Question: What is the measurement shown in the image?
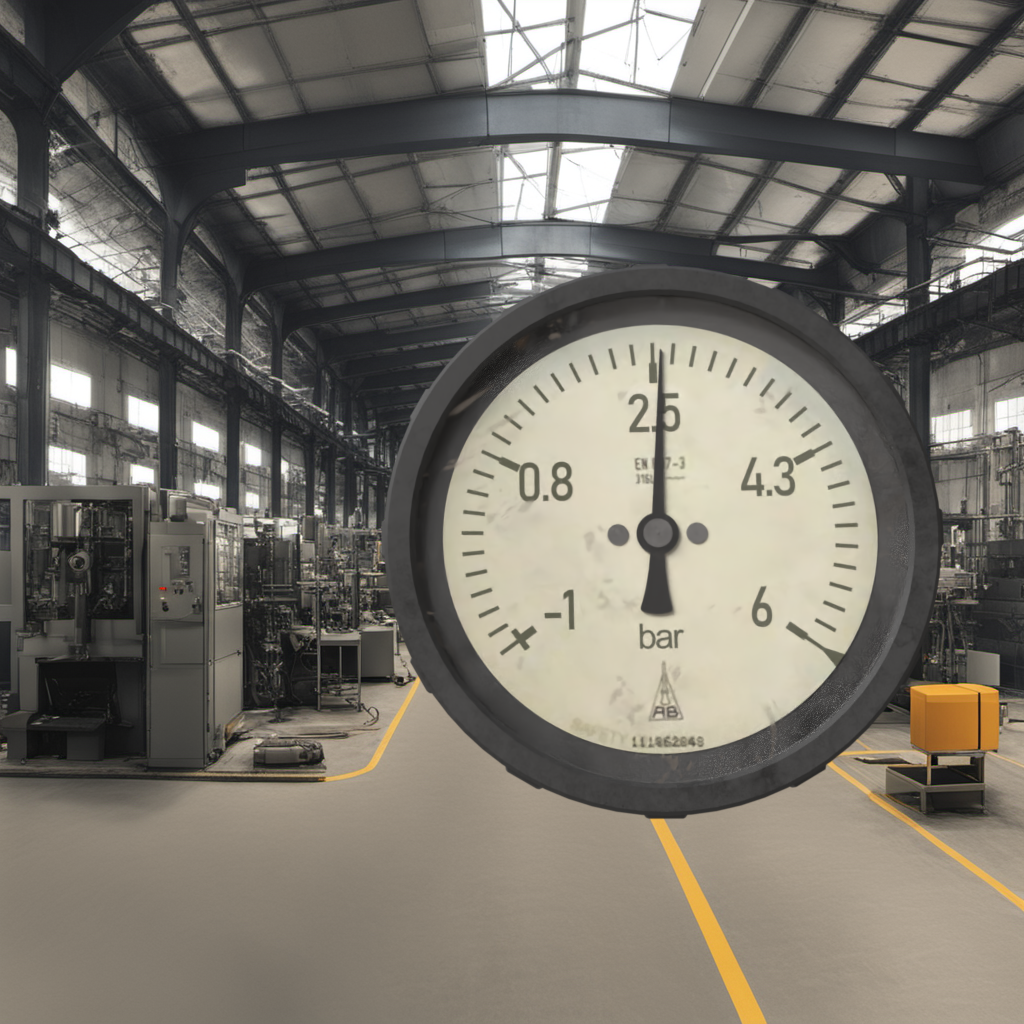
Answer: The result is 2.57
Question: What is the range of this measurement?
Answer: The range is from -1 to 6
Question: What is the minimum and maximum value of the measurement shown in the image?
Answer: The minimum value is -1 and the maximum value is 6